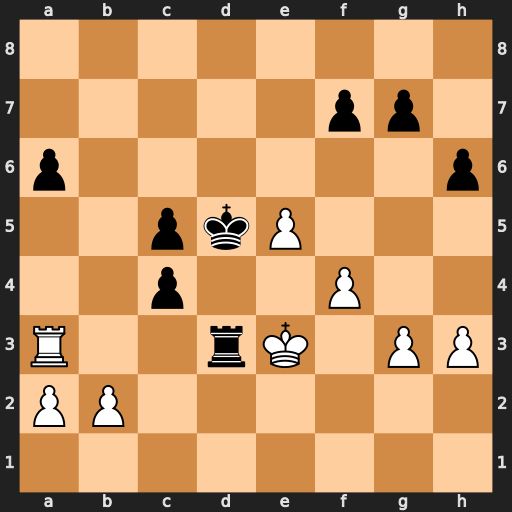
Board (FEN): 8/5pp1/p6p/2pkP3/2p2P2/R2rK1PP/PP6/8
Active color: w
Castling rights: -
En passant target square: -
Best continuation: Rxd3+ cxd3 Kxd3